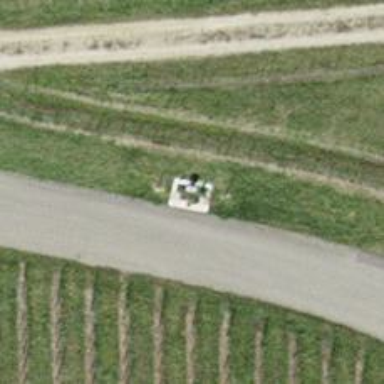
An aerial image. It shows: Wayside shrine.